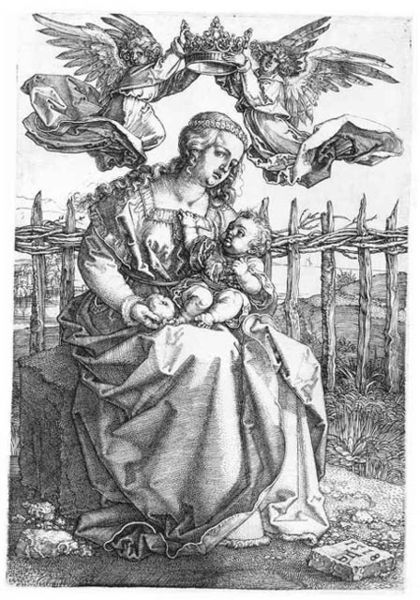
Titel: Maria mit dem Kind, von zwei Engeln gekrönt
Künstler: Albrecht Dürer
Standort: Karlsruhe
Institution: Staatliche Kunsthalle Karlsruhe
Schlagwörter: flügel, hand, landschaft, blumen, frau, kleid, schwarz, weiss, zeichnung, gras, obst, weg, zaun, rock, falten, federn, stein, stirnband, porträt, natur, gewand, haare, mantel, kind, mutter, krone, locken, renaissance, engel, garten, deutschland, apfel, füße, holzschnitt, italien, zwei, kette, grafik, baby, holzzaun, fluß, faltenwurf, ad, schoß, jahreszahl, pfosten, stangen, geflecht, knabe, buch, druck, schwarz weiss, druckgrafik, monogramm, schraffur, radierung, stich, christus, jesus, geflochten, mittelalter, krönung, weidezaun, heilige, dürer, maria, kupferstich, madonna, mutter gottes, nürnberg, europa, stuch, faltens, jesuskind, albrecht, albrecht dürer, madonne, schöpfung, hortus conclusus, kleis, krome, 1518, krönigung, apfel krone